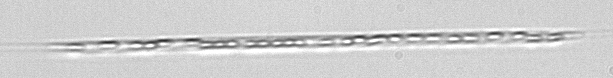
Label: Rhizosolenia